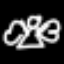
Label: angel